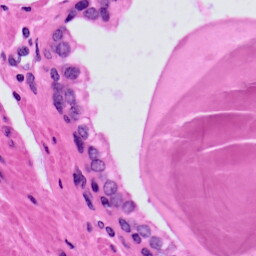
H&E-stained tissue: Prostate